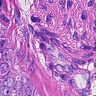
Metastatic tissue present: yes